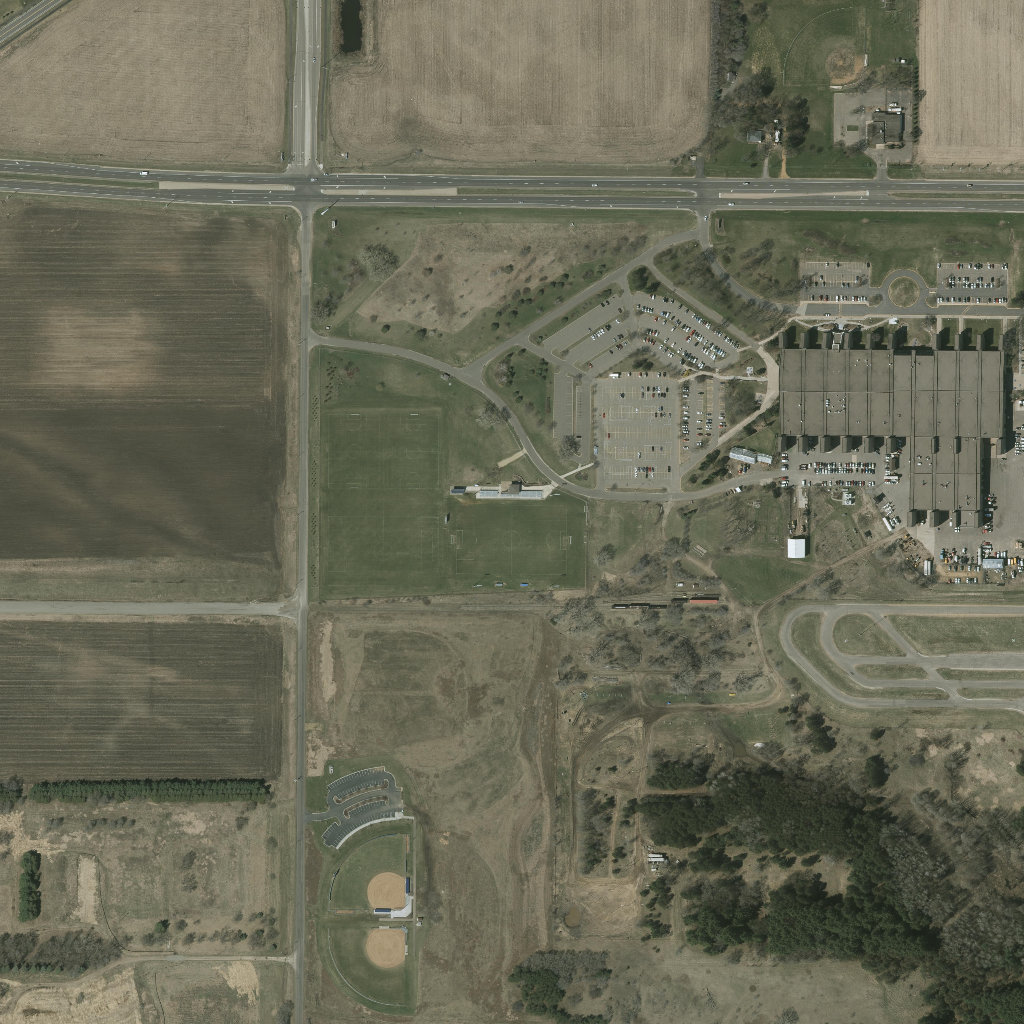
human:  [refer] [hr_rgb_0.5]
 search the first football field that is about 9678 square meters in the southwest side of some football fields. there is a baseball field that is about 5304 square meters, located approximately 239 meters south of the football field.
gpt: <box>[[31, 49, 42, 57, 0]]</box>

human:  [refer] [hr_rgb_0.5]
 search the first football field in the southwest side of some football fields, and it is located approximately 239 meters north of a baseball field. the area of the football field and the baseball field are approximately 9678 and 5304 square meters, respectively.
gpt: <box>[[31, 49, 42, 57, 0]]</box>

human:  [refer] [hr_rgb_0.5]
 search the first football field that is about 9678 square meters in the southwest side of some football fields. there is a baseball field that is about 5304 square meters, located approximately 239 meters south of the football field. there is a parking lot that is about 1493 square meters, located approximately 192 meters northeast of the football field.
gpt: <box>[[31, 49, 42, 57, 0]]</box>

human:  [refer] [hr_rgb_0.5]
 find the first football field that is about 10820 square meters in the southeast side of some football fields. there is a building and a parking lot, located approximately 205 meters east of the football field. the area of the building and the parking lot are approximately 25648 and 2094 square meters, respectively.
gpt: <box>[[43, 49, 56, 56, 0]]</box>